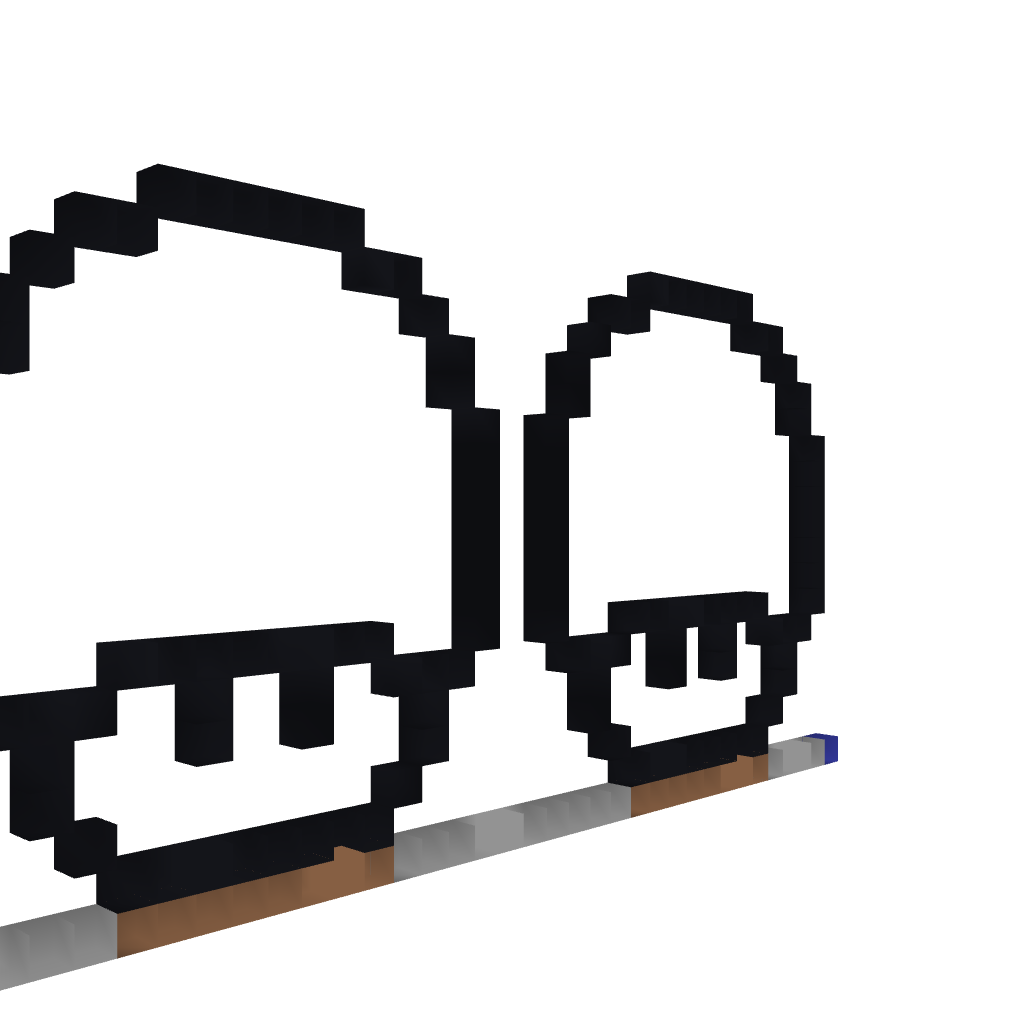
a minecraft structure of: Hongo - Mario Bross